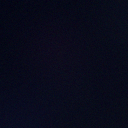
Screen state: off